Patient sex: M
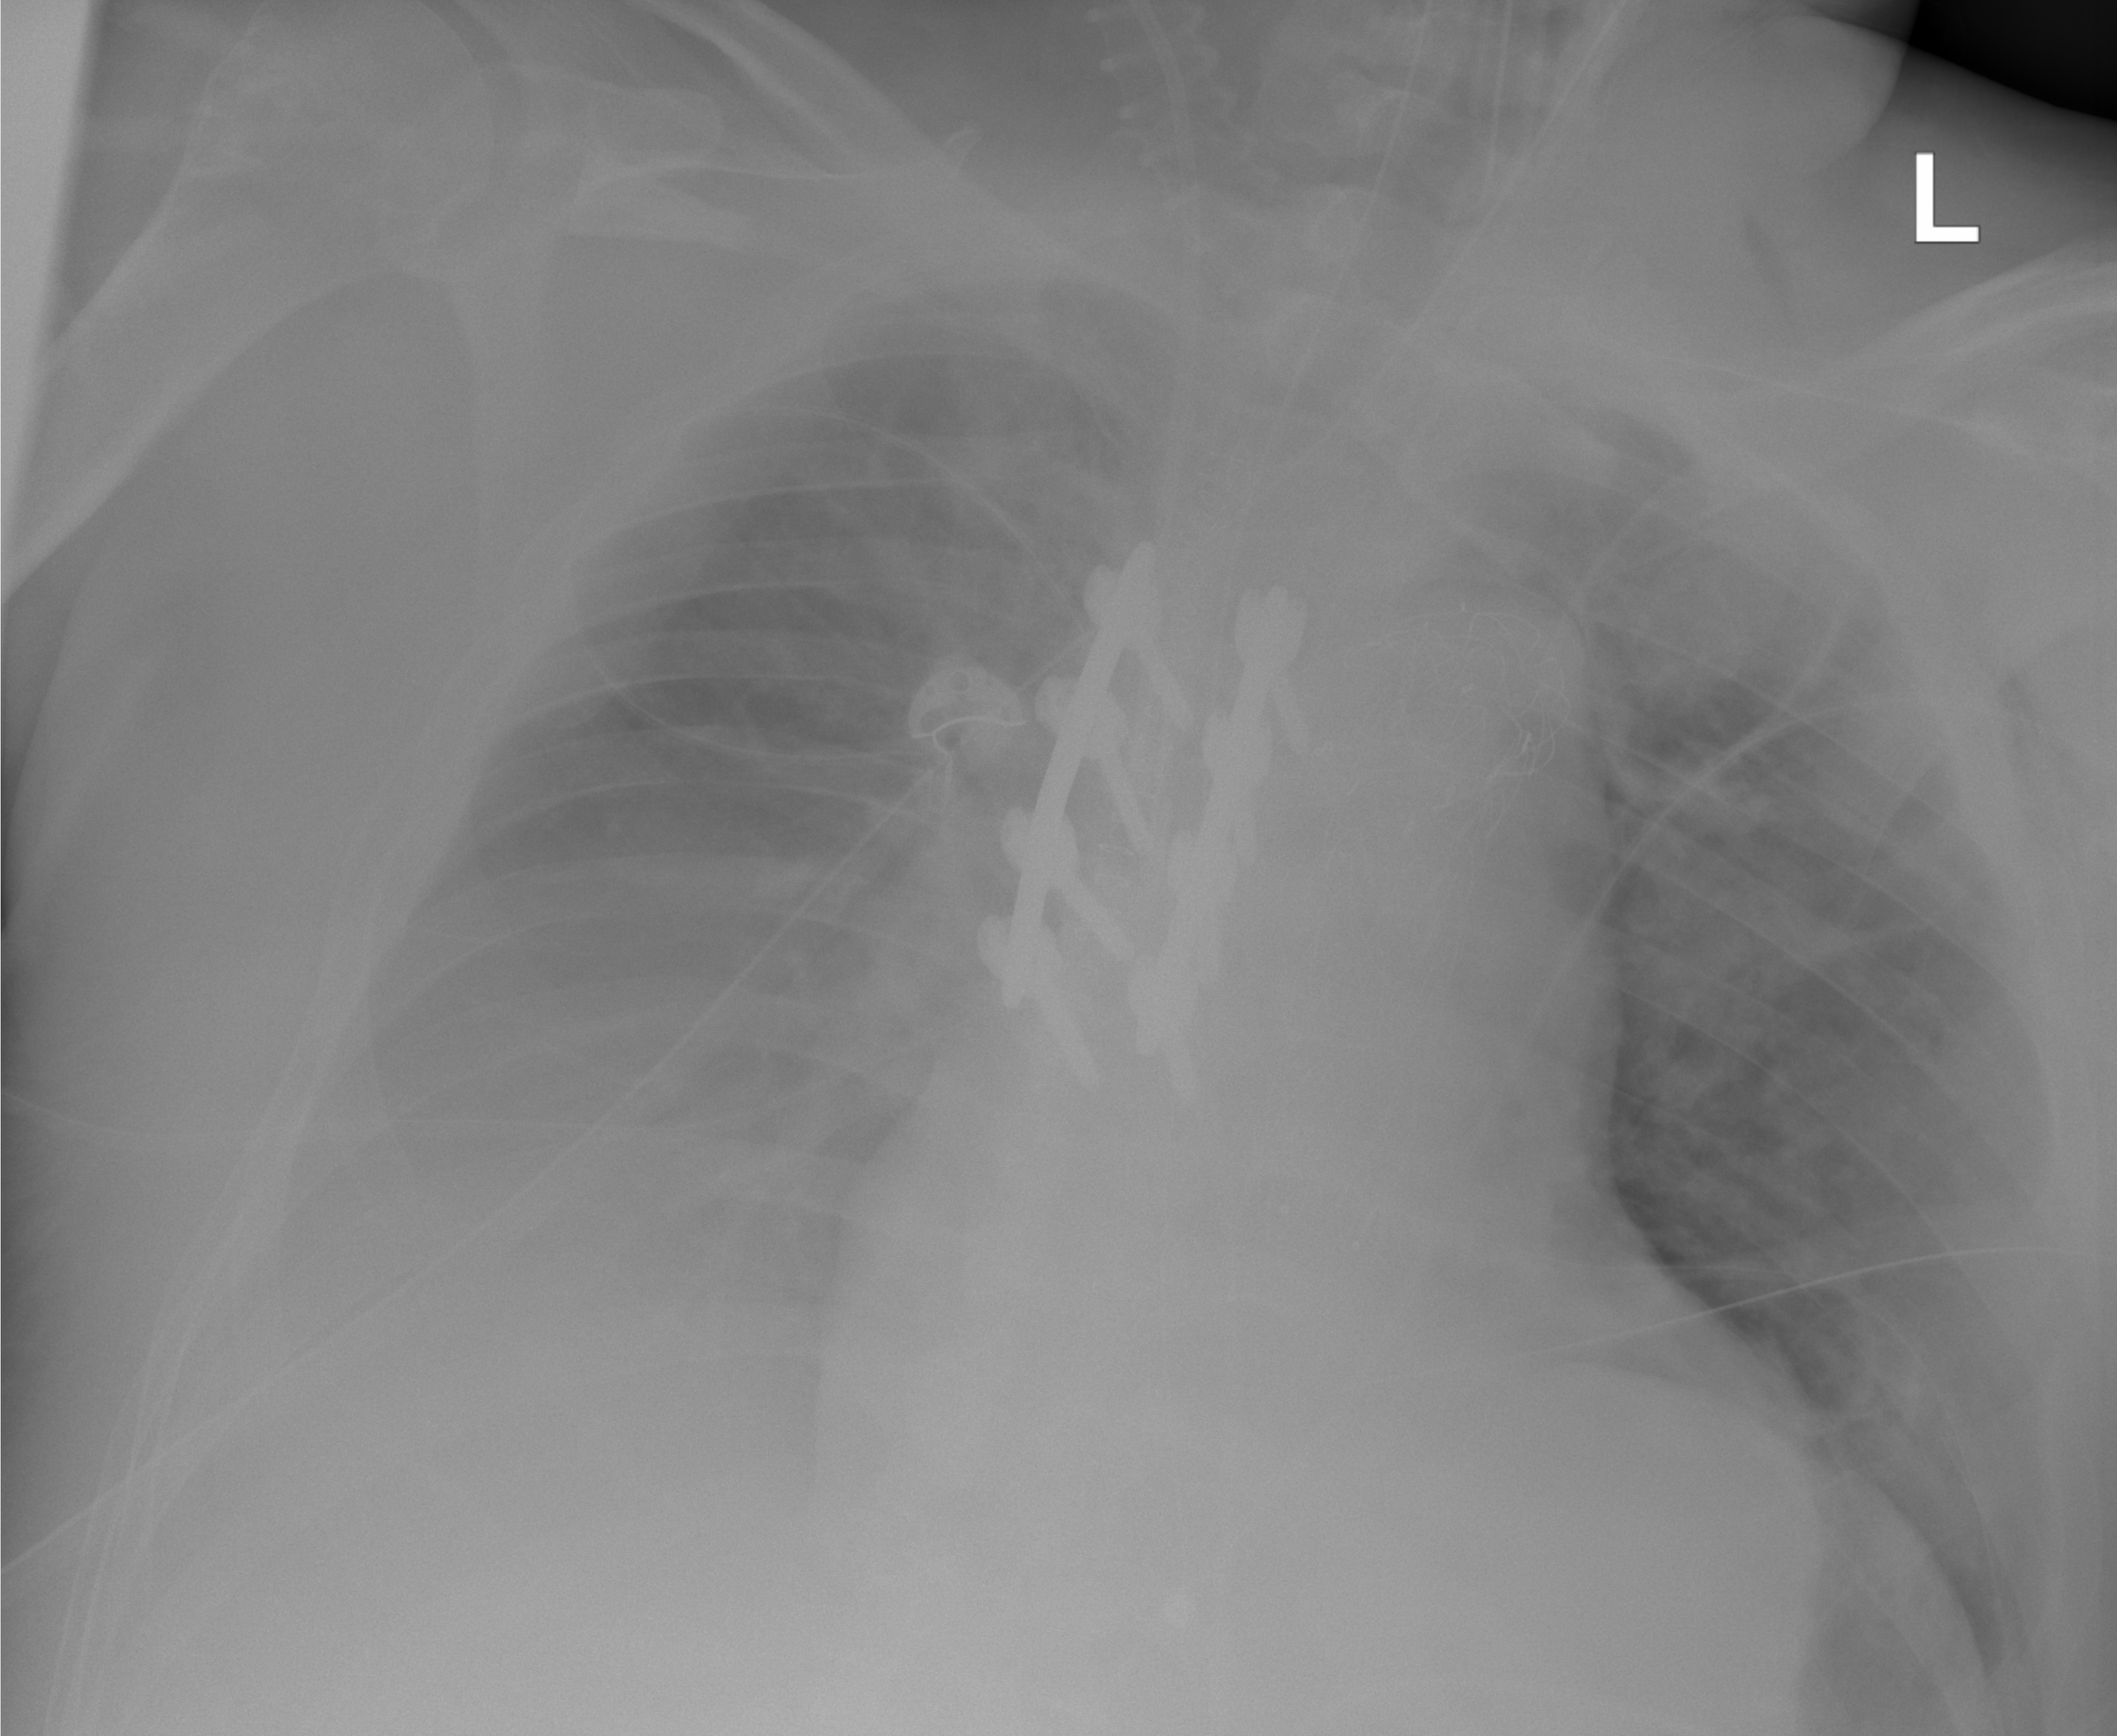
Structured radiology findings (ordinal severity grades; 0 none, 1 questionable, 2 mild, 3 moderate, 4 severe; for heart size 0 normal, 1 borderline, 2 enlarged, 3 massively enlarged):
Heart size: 1
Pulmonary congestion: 0
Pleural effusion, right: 3
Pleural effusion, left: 2
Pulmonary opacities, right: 1
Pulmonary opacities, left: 1
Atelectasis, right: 2
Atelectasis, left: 2